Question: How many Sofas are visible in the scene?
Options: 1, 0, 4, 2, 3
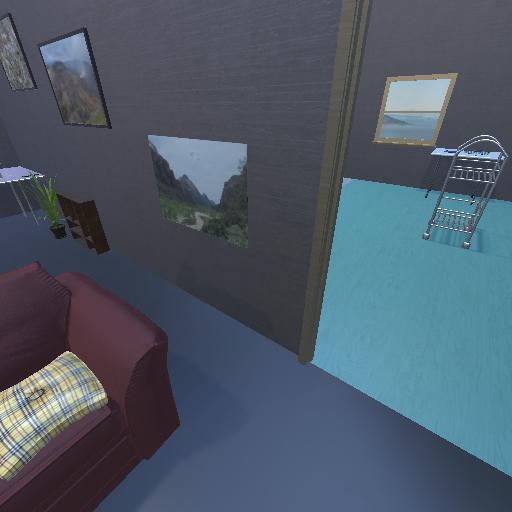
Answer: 1